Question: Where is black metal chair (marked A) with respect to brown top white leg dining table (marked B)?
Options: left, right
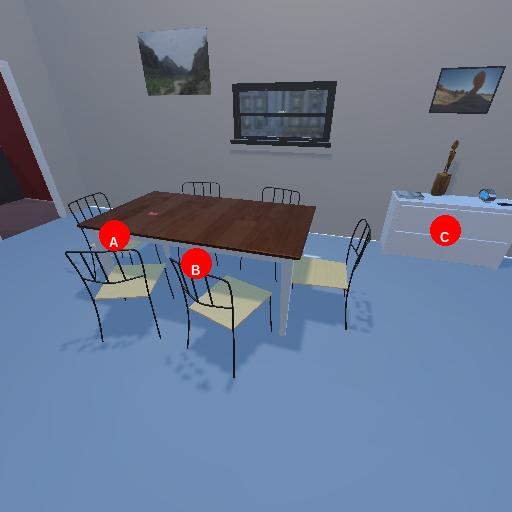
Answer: left